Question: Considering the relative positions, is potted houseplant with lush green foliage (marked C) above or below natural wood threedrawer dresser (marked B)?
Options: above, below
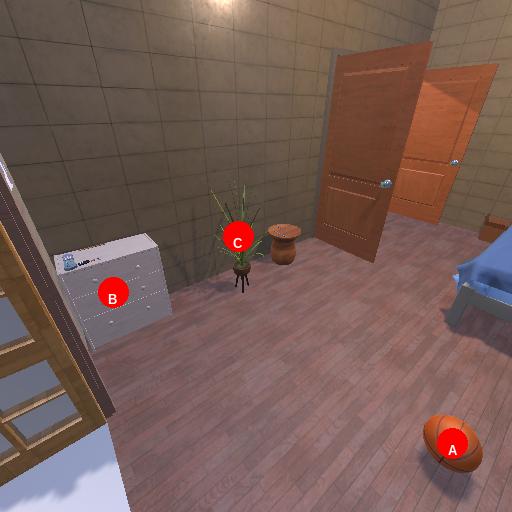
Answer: above